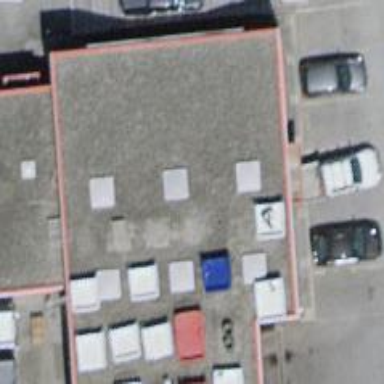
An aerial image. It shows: Car repair shop.